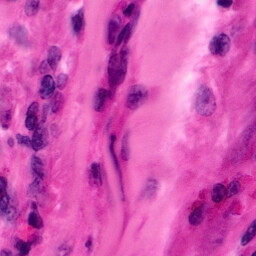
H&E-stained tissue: Pancreatic